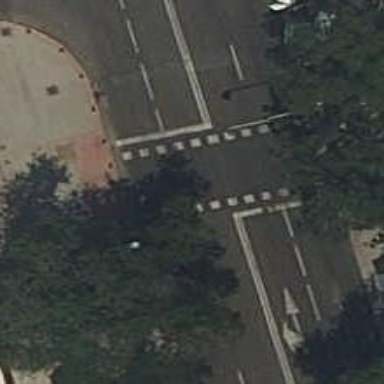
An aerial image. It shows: Crossing with traffic signals.